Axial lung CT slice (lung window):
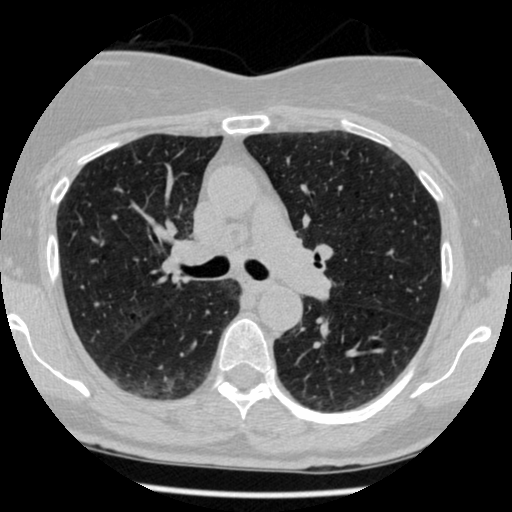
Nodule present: no